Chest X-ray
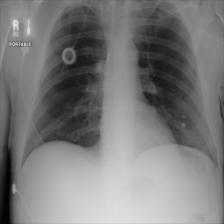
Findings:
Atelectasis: negative
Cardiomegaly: negative
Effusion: negative
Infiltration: negative
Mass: negative
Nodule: negative
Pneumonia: negative
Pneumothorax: negative
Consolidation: negative
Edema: negative
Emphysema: negative
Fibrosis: negative
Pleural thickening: negative
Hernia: negative